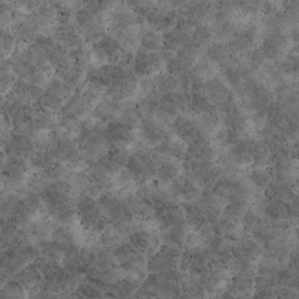
Label: non_frost